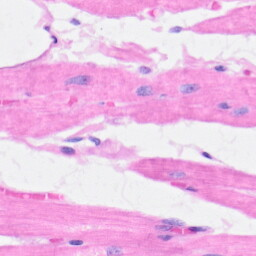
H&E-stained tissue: Heart